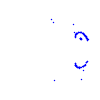
Particle: proton